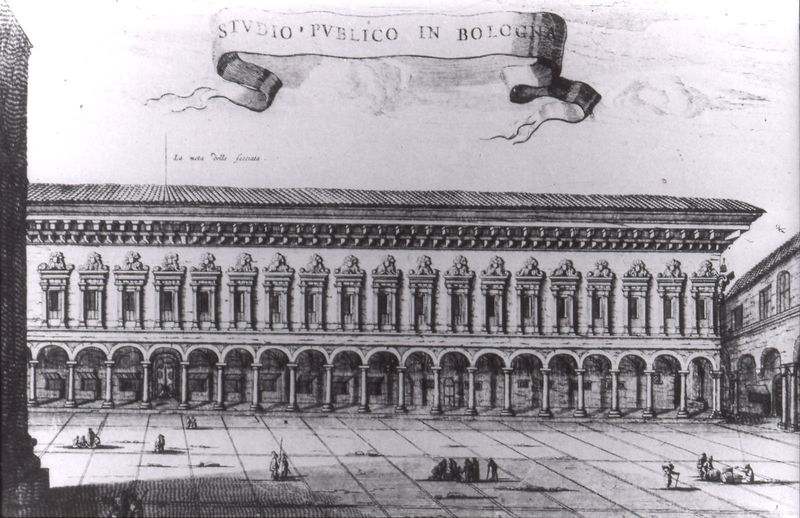
Titel: Fassade des Archiginnasio (Stich des Jan Blaau)
Künstler: A. Morandi
Standort: Bologna (EU - I)
Schlagwörter: himmel, mann, schatten, wolken, menschen, stadt, fenster, strasse, säulen, zeichnung, dach, gebäude, haus, schloss, architektur, steine, schrift, papier, fassade, italien, pflaster, vedute, venedig, dorf, hof, platz, banner, inschrift, ornamente, gruppen, bögen, gang, palast, druck, radierung, stich, schwarzweiß, arkaden, wappen, sims, marktplatz, kupferstich, säulenhalle, säulengang, studio, palais, kreuzgang, amtsgebäude, latein, lateinisch, bogengänge, universität, bologna, loggien, studierende, publico, colonaden, collonaden, stadtverwaltung, sudio